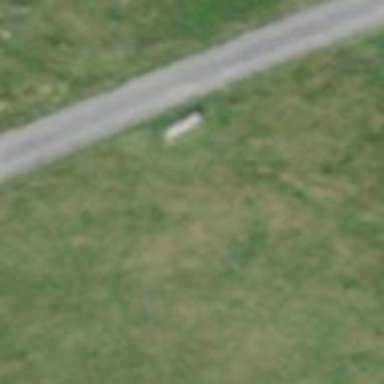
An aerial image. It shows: Bench for seating.